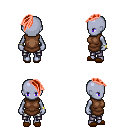
a pixel art fantasy rpg character, female body template, dark elf, purple skin, brown tunic, metal pants, red long mohawk hairstyle, bracelets, brown slippers, four views (front, back, left, right), 2x2 character sprite sheet, small pixel art, hard edges, no anti-aliasing